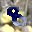
Label: 8